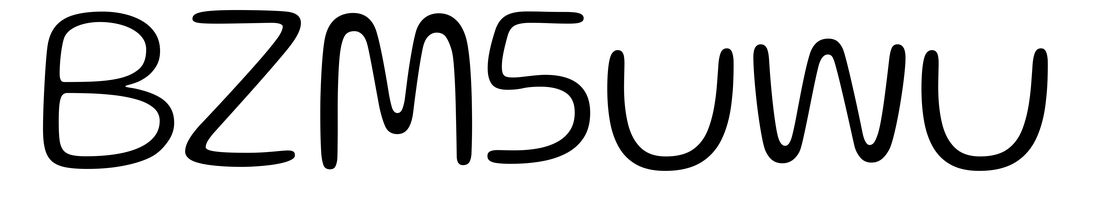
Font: Gluten_ExtraLight